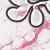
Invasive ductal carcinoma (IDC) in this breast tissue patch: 0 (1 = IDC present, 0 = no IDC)